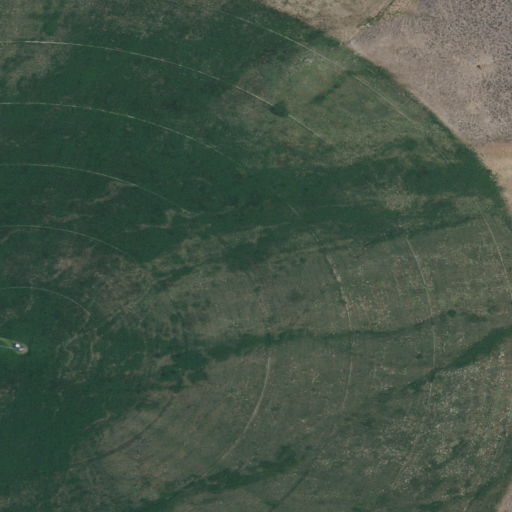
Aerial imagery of valley in Idaho named Savage Hollow containing cultivated crops, shrub, and grassland